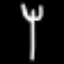
Label: fork